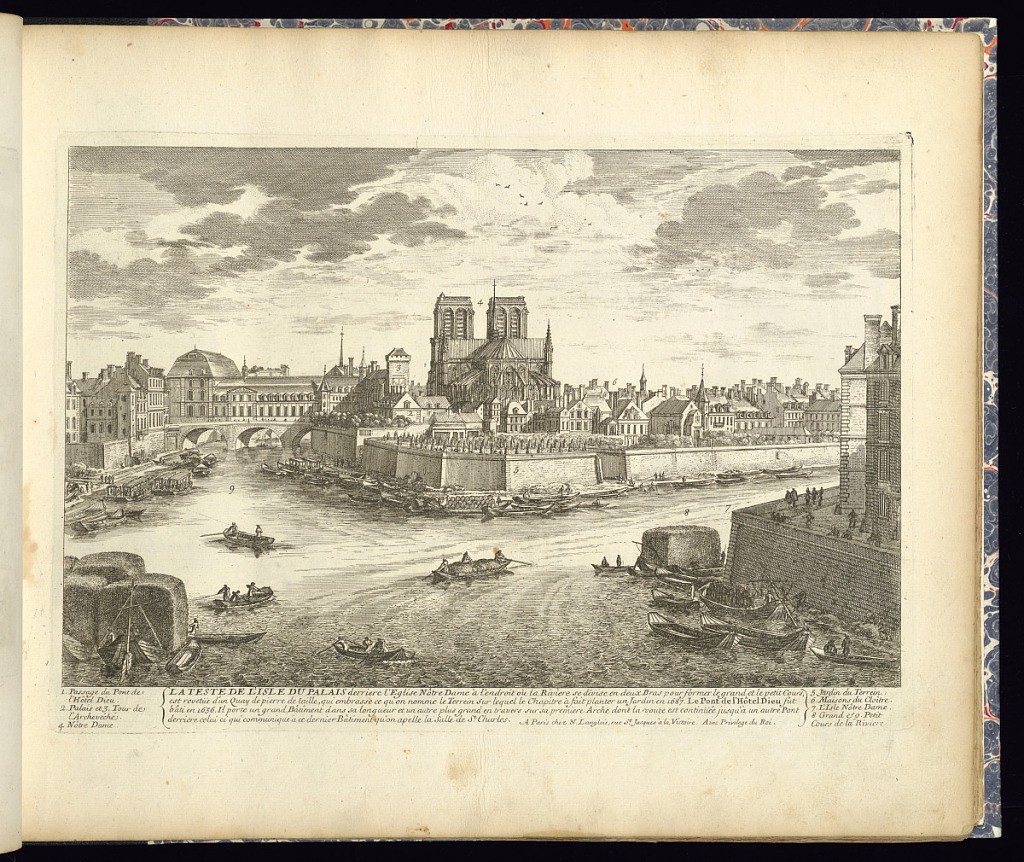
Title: LA TESTE DE L’ISLE DU PALAIS
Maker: Adam Perelle, French, 1638 – 1695
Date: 1688–1703
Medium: Etching on laid paper
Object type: Print
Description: View of the Île de la Cité in Paris from the river Seine with the Notre Dame cathedral in the center, and a bridge to the left. Buildings, trees, and figures throughout. Barges and row boats on the river. The plate is titled with a description. Buildings and details are numbered with a legend below.